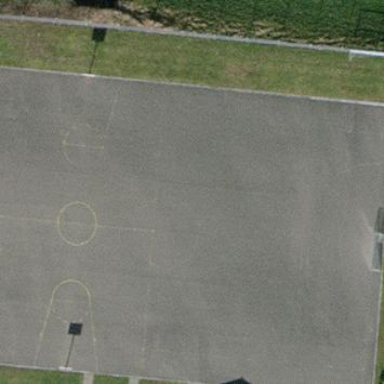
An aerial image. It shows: Basketball court located in leisure land pitch.